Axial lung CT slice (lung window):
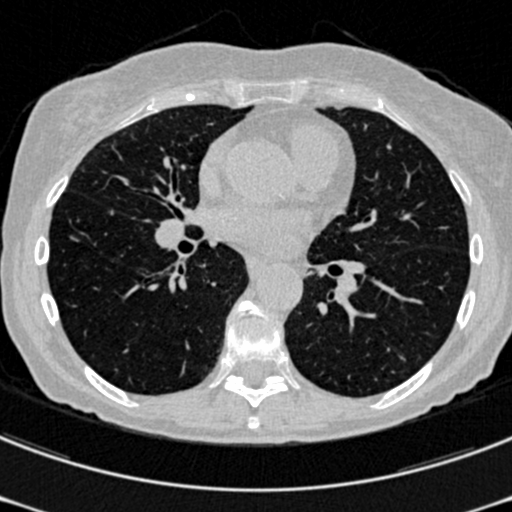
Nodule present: no